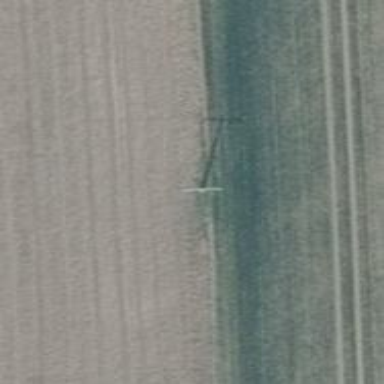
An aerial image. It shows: Minor power line.